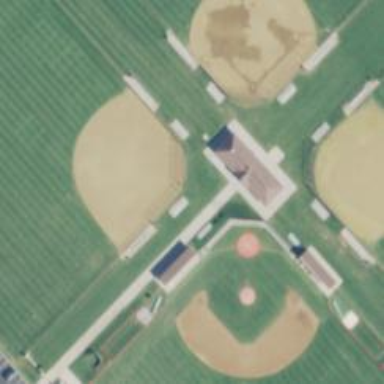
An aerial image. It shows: Sports centre specializing in baseball.